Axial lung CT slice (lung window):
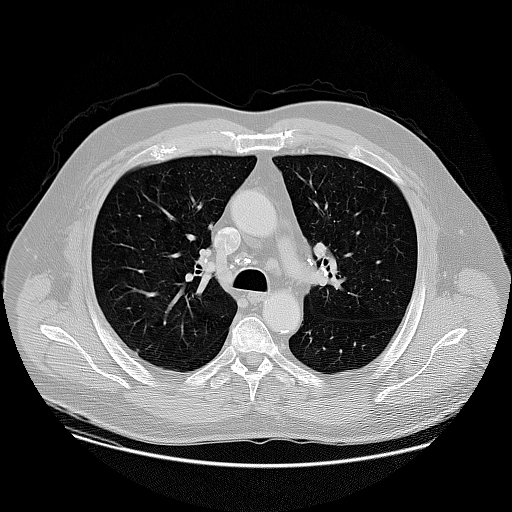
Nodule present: no